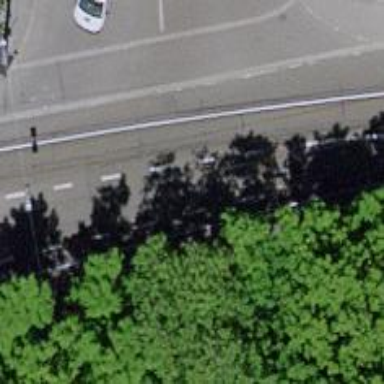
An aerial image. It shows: Tertiary road with asphalt surface and separate sidewalk.